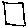
Label: square